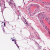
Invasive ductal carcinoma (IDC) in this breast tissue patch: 0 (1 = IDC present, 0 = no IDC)